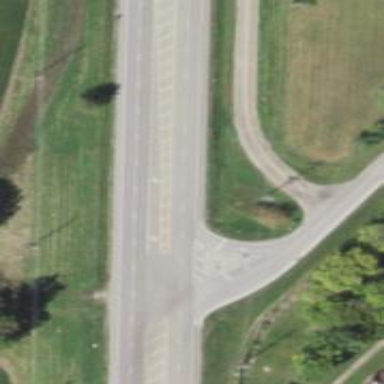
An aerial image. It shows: Trunk link road with asphalt surface.